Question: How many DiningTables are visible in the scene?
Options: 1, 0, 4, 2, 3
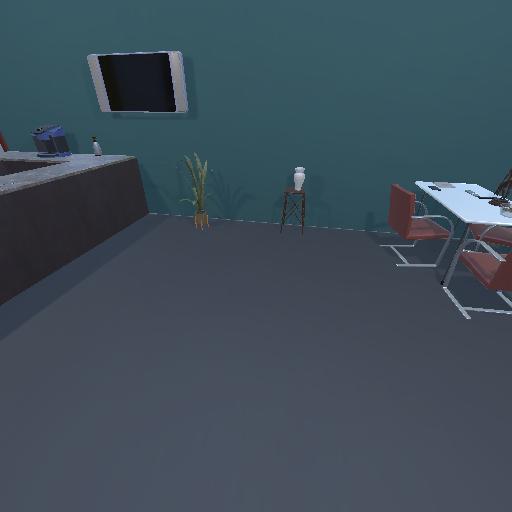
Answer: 1